Field crop: maize
Growth stage: 2
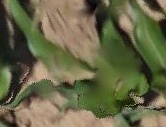
Species: maize